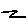
Label: zigzag